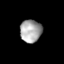
Tissue: skin
Cell type: Epithelial cells
Senescence score: 0.2338
Nuclear area (px): 475
Mean DAPI intensity: 167.623